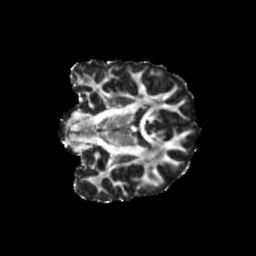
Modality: FA
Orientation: coronal
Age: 42
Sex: male
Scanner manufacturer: siemens
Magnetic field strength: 3 T
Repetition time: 3.23 s
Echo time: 0.0892 s